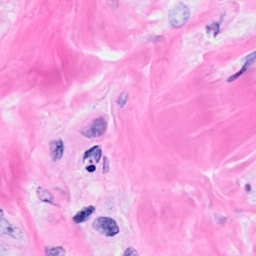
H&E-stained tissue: Breast